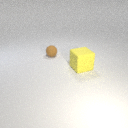
large yellow rubber cube to the right of small brown rubber sphere